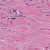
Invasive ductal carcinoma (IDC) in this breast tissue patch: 1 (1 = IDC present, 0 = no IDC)